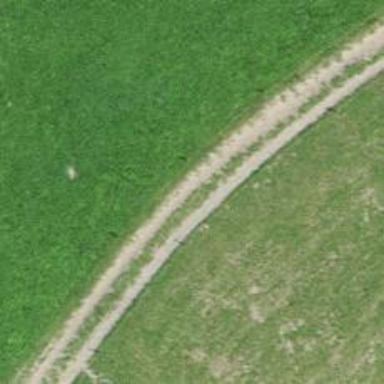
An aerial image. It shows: Unpaved service road.